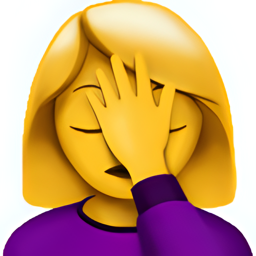
Name: woman facepalming
Emoji: 🤦‍♀️
Group: People & Body
Sub-group: person-gesture